Field crop: maize
Growth stage: 2
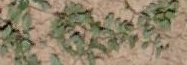
Species: convolvulus